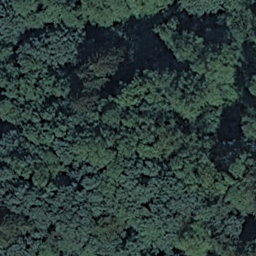
Label: forest